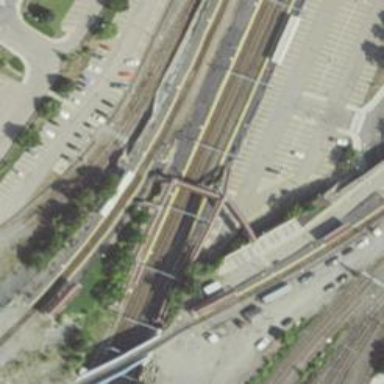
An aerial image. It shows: Railway crossing.